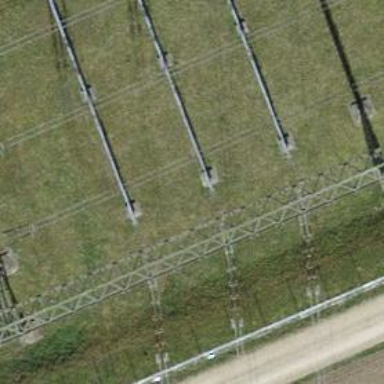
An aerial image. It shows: Insulator used in power equipment.